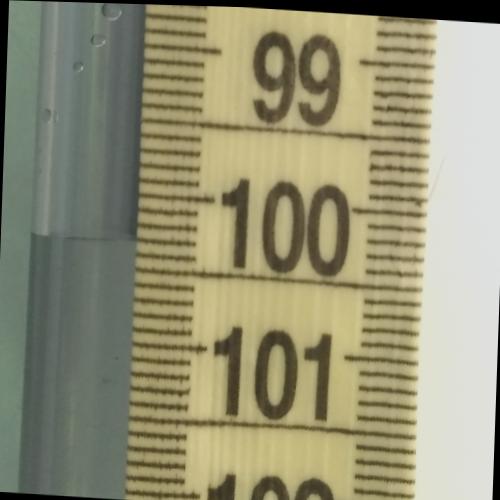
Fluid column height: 100.3 cm